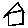
Label: house